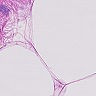
Metastatic tissue present: no